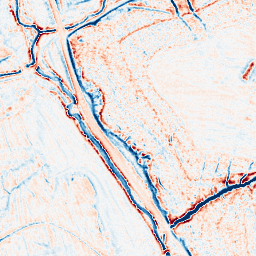
Category: edge_preserving
Decomposition family: anisotropic_diffusion
Decomposition parameters: iterations: 10
kappa: 50
gamma: 0.2
Upsampling method: cubic_mitchell
Upsampling parameters: scale: 8
Upsampling scale: 8